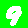
Digit: 9